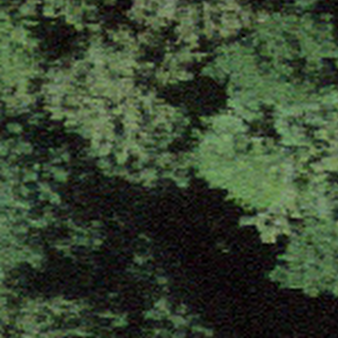
Label: other